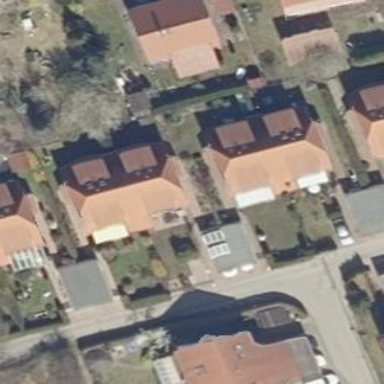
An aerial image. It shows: Terrace building with gabled roof.